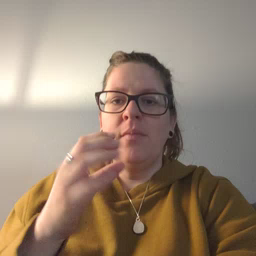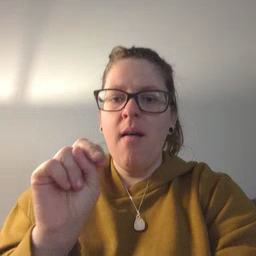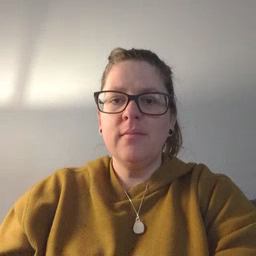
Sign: on